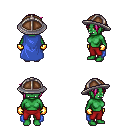
a pixel art fantasy rpg character, female body template, orc, green skin, blue cape, red pants, pink pixie cut hairstyle, chain helm, gold gloves, four views (front, back, left, right), 2x2 character sprite sheet, small pixel art, hard edges, no anti-aliasing